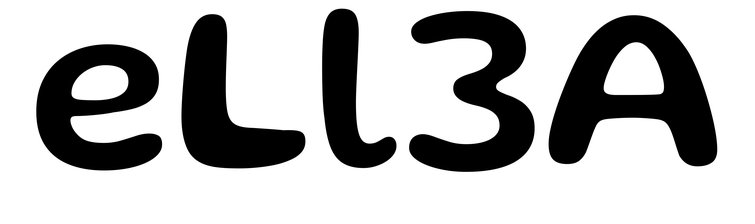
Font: Gluten_Medium